Question:
I wrote the following script to produce the raw data for plotting the above map. The problem is, for 550,000 data points, this takes about 2 hours to run on a relatively powerful machine. I'm new to R, however, and I'm wondering if there are any optimized functions I can take advantage of?
The basic idea is that, given a set of geospatial data, you split the set into 200 rows, and split each row into a bunch of squares. You then calculate the total of a value in each square in a row. The approach I've taken below is to take the "upper left" point of a square, calculate the latitude/longitude of edges of the square, and exclude all points not in those bounds, and then sum what remains. Is there a better way without using a solution like PostGIS?
'''
all.data <- read.csv("FrederictonPropertyTaxDiffCleanedv3.csv", header=TRUE,
stringsAsFactors=FALSE)
all.data$X <- as.numeric(all.data$X)
all.data$Y <- as.numeric(all.data$Y)
startEnd <- function(lats, lngs) {
# Find the "upper left" (NW) and "bottom right" (SE) coordinates of a set of data.
#
# Args:
# lats: A list of latitude coordinates
# lngs: A list of longitude coordinates
#
# Returns:
# A list of values corresponding to the northwest-most and southeast-most coordinates
# Convert to real number and remove NA values
lats <- na.omit(as.numeric(lats))
lngs <- na.omit(as.numeric(lngs))
topLat <- max(lats)
topLng <- min(lngs)
botLat <- min(lats)
botLng <- max(lngs)
return(c(topLat, topLng, botLat, botLng))
}
startEndVals <- startEnd(all.data$Y, all.data$X)
startLat <- startEndVals[1]
endLat <- startEndVals[3]
startLng <- startEndVals[2]
endLng <- startEndVals[4]
num_intervals = 200.0
interval <- (startEndVals[1] - startEndVals[3]) / num_intervals
# testLng <- -66.6462379307115
# testLat <- 45.<PHONE>
# Prepare the data to be sent in
data <- all.data[,c("Y", "X", "levy2014_ha")]
sumInsideSquare <- function(pointLat, pointLng, interval, data) {
# Sum all the values that fall within a square on a map given a point,
# an interval of the map, and data that contains lat, lng and the values
# of interest
colnames(data) <- c("lat", "lng", "value")
# Data east of point
data <- data[data$lng > pointLng,]
# Data west of point + interval
data <- data[data$lng < pointLng + interval,]
# Data north of point + interval (down)
data <- data[data$lat > pointLat - interval,]
# Data south of point
data <- data[data$lat < pointLat, ]
# Clean remaining data
data <- na.omit(data)
return(sum(data$value))
}
# Debugging
# squareSumTemp <- sumInsideSquare(testLat, testLng, interval, data)
# Given a start longitude and an end longitude, calculate an array of values
# corresponding to the sums for that latitude
calcSumLat <- function(startLng, endLng, lat, interval, data) {
row <- c()
lng <- startLng
while (lng < endLng) {
row <- c(row, sumInsideSquare(lat, lng, interval, data))
lng <- lng + interval
}
return(row)
}
# Debugging
# rowTemp <- calcSumLat(startLng, endLng, testLat, interval, data)
# write.csv(rowTemp, file = "Temp.csv", row.names = FALSE)
# Get each line of data to plot
lat <- startLat
rowCount <- 1
all.sums <- list()
while (lat > endLat) {
col <- calcSumLat(startLng, endLng, lat, interval, data)
all.sums[[as.character(rowCount)]] <- col
lat <- lat - interval
rowCount <- rowCount + 1
}
# Convert to data frame
all.sums.frame <- data.frame(all.sums)
# Save to disk so I don't have to run it again
write.csv(all.sums.frame, file = "Levy2014Sums200.csv", row.names = FALSE)
'''
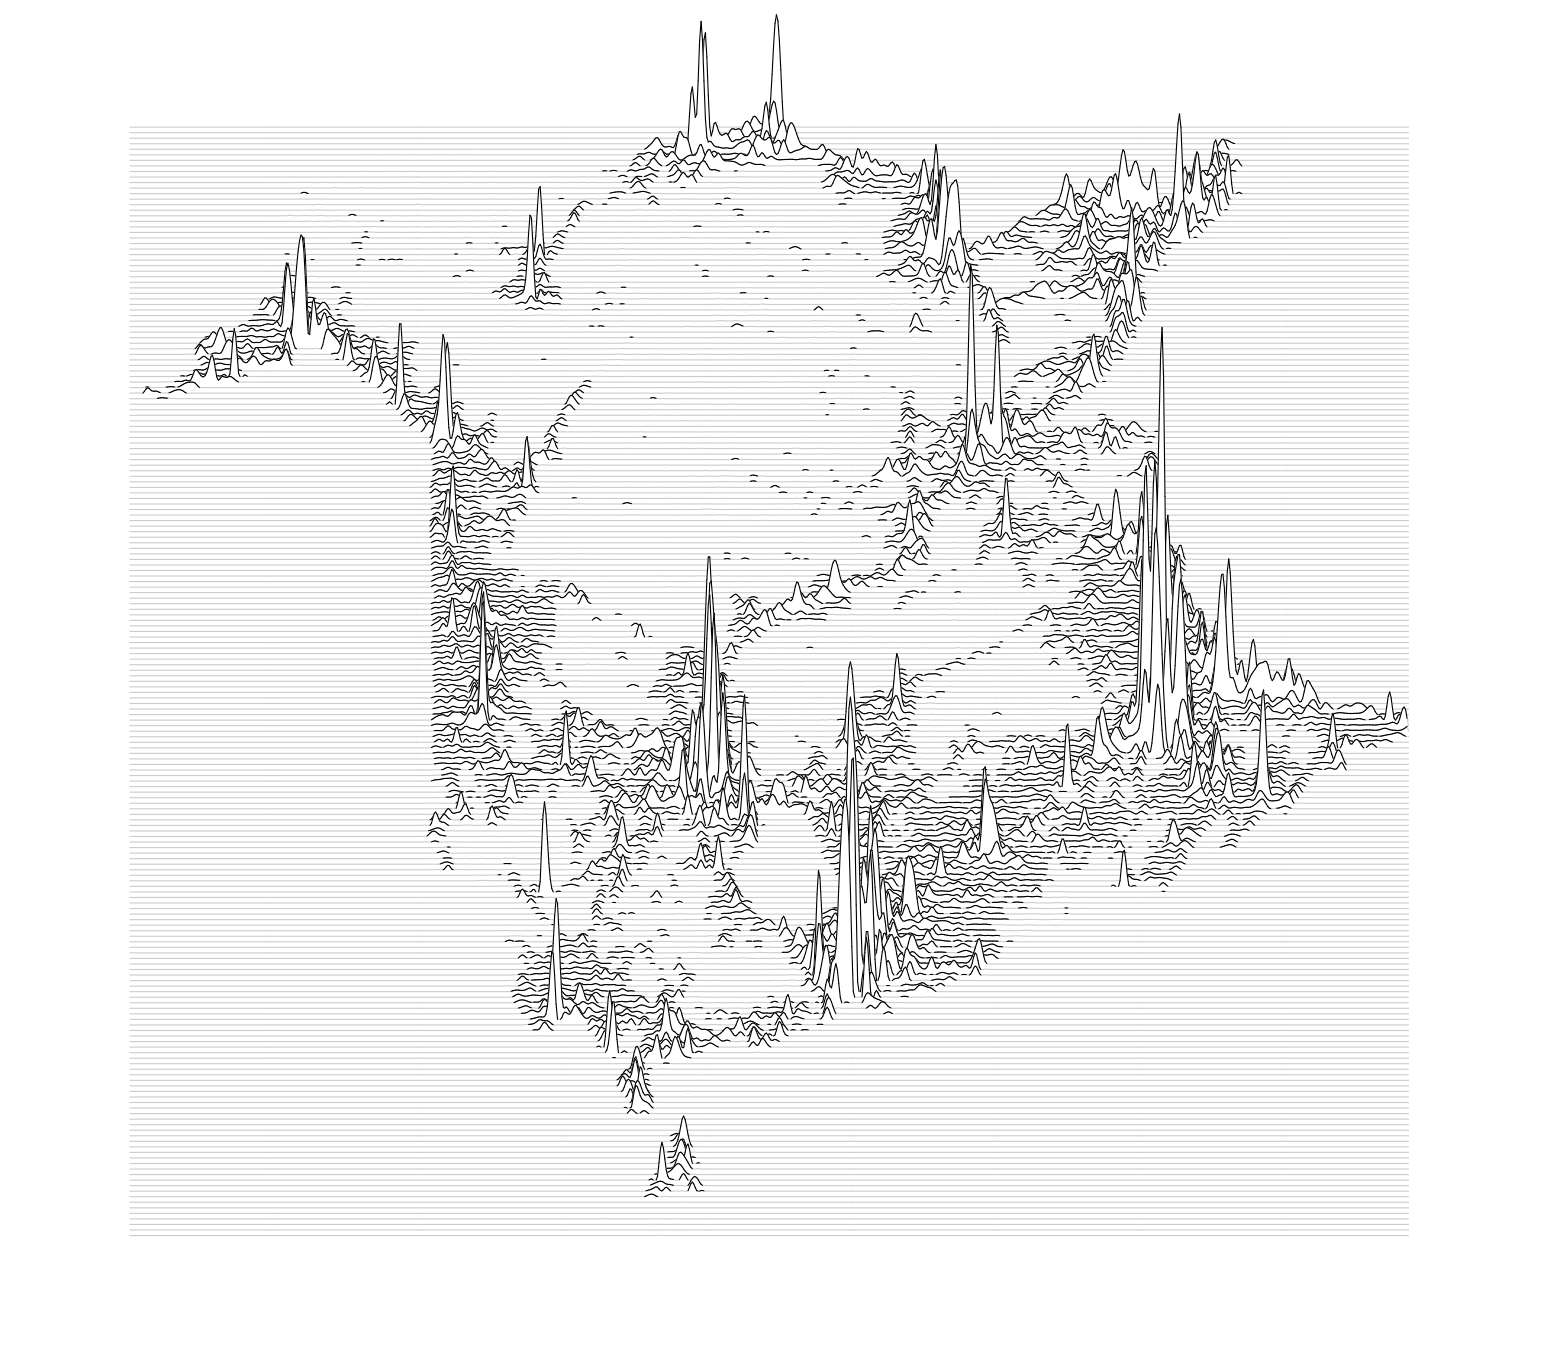
Answer: Ended up finding a solution to this myself. The key to it was using the foreach package with the doParallel package so it could take advantage of all the cores on my computer. There is a great guide on it here: <URL>